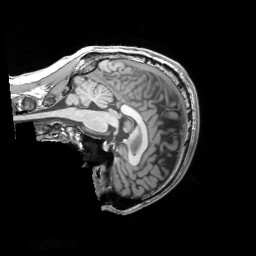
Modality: T1w
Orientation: sagittal
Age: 24
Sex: male
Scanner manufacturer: siemens
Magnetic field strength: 3 T
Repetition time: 2.53 s
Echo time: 0.00326 s